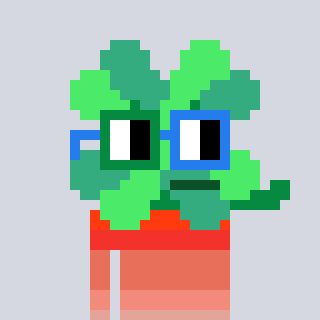
a pixel art character with square green and blue glasses, a clover-shaped head and a bege-colored body on a cool background